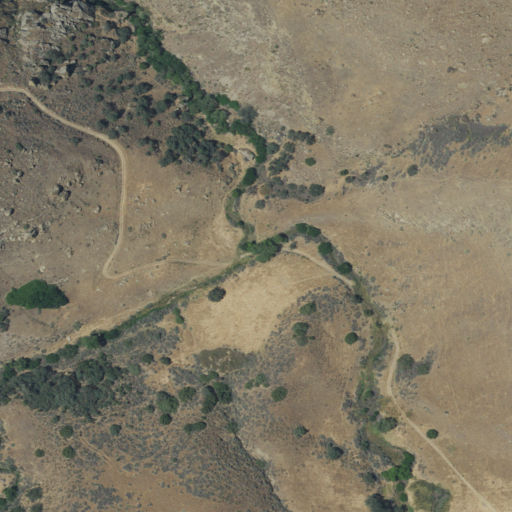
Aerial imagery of valley in California named Lost Canyon containing shrub and grassland